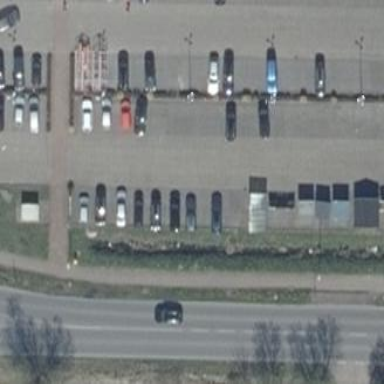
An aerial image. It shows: Parking area with surface.